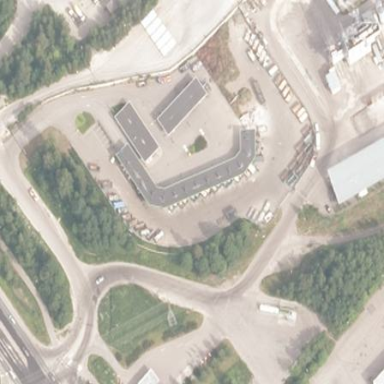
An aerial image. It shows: Recycling center.